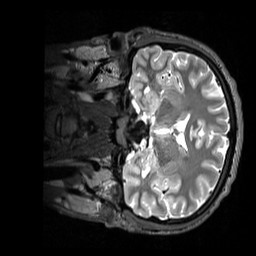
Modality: T2w
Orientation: coronal
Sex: male
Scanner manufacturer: siemens
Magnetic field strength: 3 T
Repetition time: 3.2 s
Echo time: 0.409 s